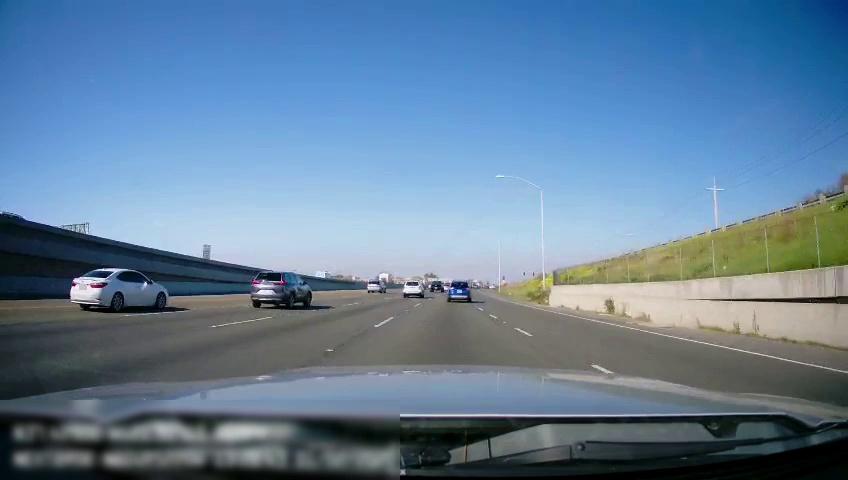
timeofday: Day
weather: Sunny
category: Drivable Space
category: Vehicles | SUV
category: Vehicles | SUV
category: Vehicles | SUV
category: Vehicles | Van
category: Vehicles | SUV
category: Vehicles | Car
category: Vehicles | SUV
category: Lanes | Alternate Lane
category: Lanes | Alternate Lane
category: Lanes | Current Lane
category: Lanes | Alternate Lane
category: Lanes | Alternate Lane
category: Lanes | Alternate Lane